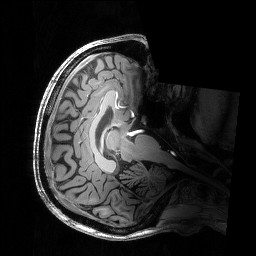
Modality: T1w
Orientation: axial